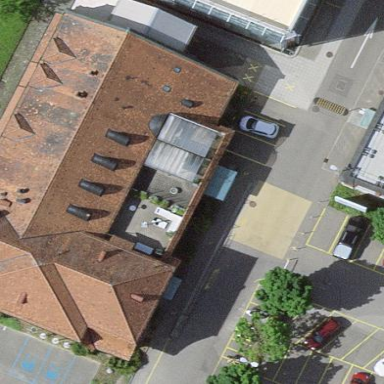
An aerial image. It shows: Office building.